Interaction volume radius: 10 \u00c5
Interaction volume height: 20 \u00c5
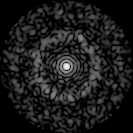
Disorder parameter: 0.8338